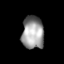
Tissue: skin
Cell type: Epithelial cells
Senescence score: 0.7708
Nuclear area (px): 697
Mean DAPI intensity: 154.247